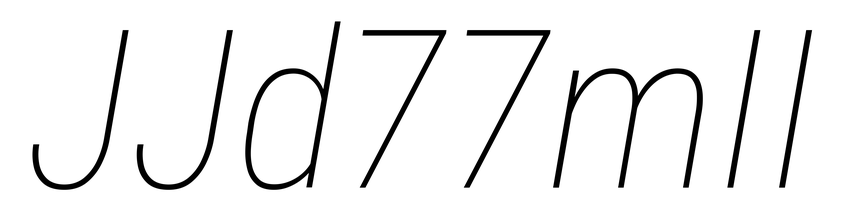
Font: Roboto-Italic_Condensed_Thin_Italic